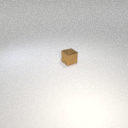
small brown metal cube